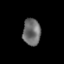
Tissue: lung
Cell type: T cells
Senescence score: 0.163
Nuclear area (px): 469
Mean DAPI intensity: 109.113